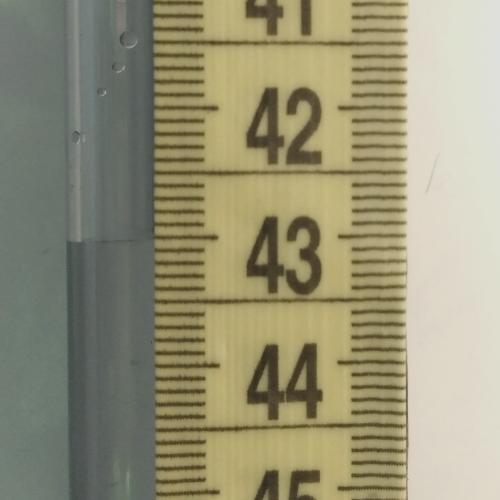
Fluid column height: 43.0 cm